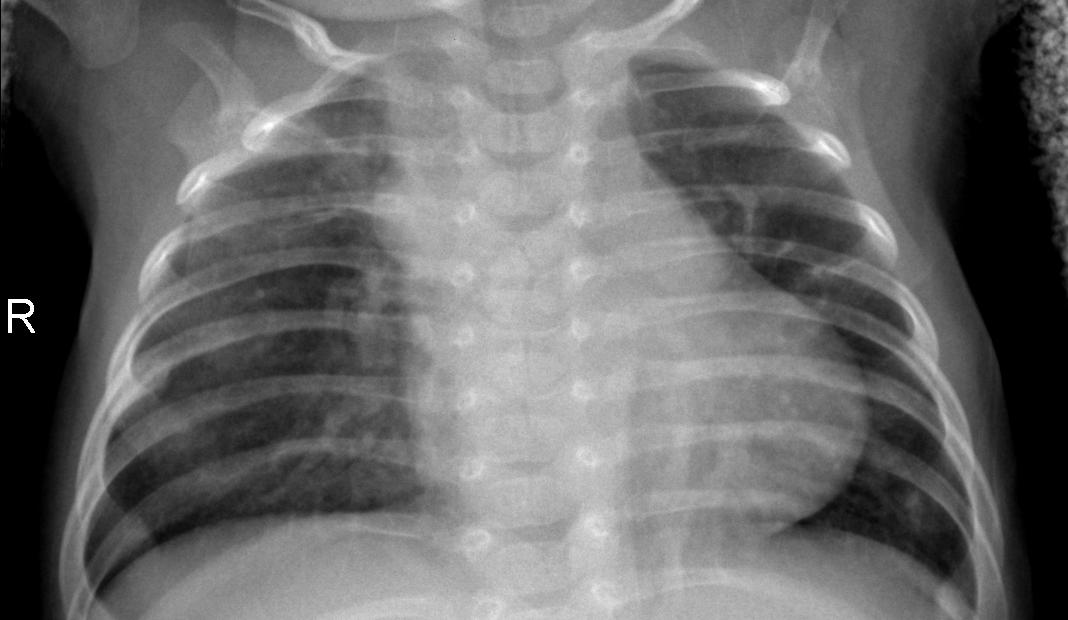
Diagnosis: PNEUMONIA